Question: I have a site in localhost that uses a shortened URL's from
'http://localhost/Portal/mysite/profile.php?id=1'
to
'http://localhost/Portal/mysite/profile/1/this_is_id'
Using the below '.htaccess' below
'''
Options +FollowSymLinks -MultiViews
# Turn mod_rewrite on
RewriteEngine On
RewriteBase /
RewriteRule ^profile/([0-9]+)/.*$ /Portal/mysite/profile.php?id=$1 [QSA,L,NC]
'''
But, I need the URL to be instead as 'http://localhost/Portal/mysite/this_is_id'
This is all in localhost, that is why '.com' does not appear, but the site file is 'mysite'
So, I tried sending a link that is in my 'mysite/index.php' to 'mysite/profile.php' with '$id' but it is not working. Anyway simple suggestion would be fine, thanks
---
Ok, I did as both you asked, but this is the function that is sending a user from index page to profile page, and I do not know how to modify it, even though I have done what both of you asked.
'''
// sql query goes here.
foreach ($stmt as $row) {
$url = "/profile/$row[id]/".preg_replace('/[^a-zA-Z0-9-_]/', '-', $row['company']);
echo "<h4><a href="$url" class="urln">". substr($row['company'], 0,26)."</a></h4>
";
}
'''
the echo is the link, now when I press on that link, It takes me to page not found
---

this is the image of my directory, the link is in index.php and when clicked it sends me to profile.php all the above file is situated in 'WAMP/www/Portal/mysite'
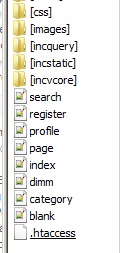
Answer: Try this:
'''
#for subdirectory
RewriteBase /Portal/mysite/
#for localhost
#RewriteBase /
#RewriteRule ^profile/([0-9]+)$ profile.php?id=$1 [QSA,L,NC]
#RewriteRule ^profile/([0-9]+)/([a-zA-Z0-9\-]+)$ profile.php?id=$1 [QSA,L,NC]
RewriteRule ^profile/([a-zA-Z0-9\-]+)$ profile.php?id=$1 [QSA,L,NC]
'''
'.htaccess' and 'profile.php' in 'Portal/Site' directory.
UPDATE:
'''
foreach ($stmt as $row) {
$url = "/profile/".preg_replace('/[^a-zA-Z0-9-_]/', '-', $row['company']) . "-" . $row[id];
echo "<h4><a href="$url" class="urln">". substr($row['company'], 0,26)."</a></h4>";
}
'''
'profile.php'
'''
var_dump($_GET);
if(isset($_GET['id'])) {
$params = explode('-', $_GET['id']);
$id = (int)array_pop($params);
var_dump($id);
}
'''
'.htaccess'
'''
RewriteEngine On
RewriteBase /Portal/mysite/
RewriteRule ^profile/([a-zA-Z0-9\-]+)$ profile.php?id=$1 [QSA,L,NC]
'''
run your link ( f.e.: 'localhost/Portal/mysite/profile/This-is-name-12' ) and result:
'''
array (size=1) 'id' => string 'This-is-name-12' (length=15)
int 12
'''
'12' is your profile id.